Aerial crown-view tile of a tropical tree (Barro Colorado Island, Panama), acquired 20250616:
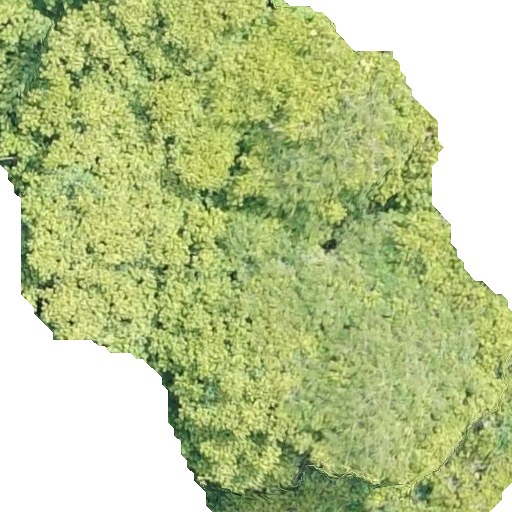
Species: Tachigali panamensis
GBIF accepted scientific name: Tachigali panamensis
Crown area: 353.497 m²